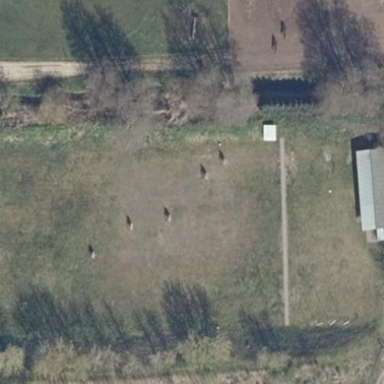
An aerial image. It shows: Pitch dedicated to archery or shooting sports.